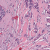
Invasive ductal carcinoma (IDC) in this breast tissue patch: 1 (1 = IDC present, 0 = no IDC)